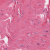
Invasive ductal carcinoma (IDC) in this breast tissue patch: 0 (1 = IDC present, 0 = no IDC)